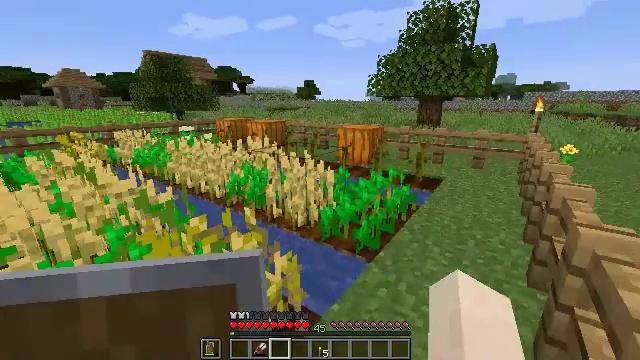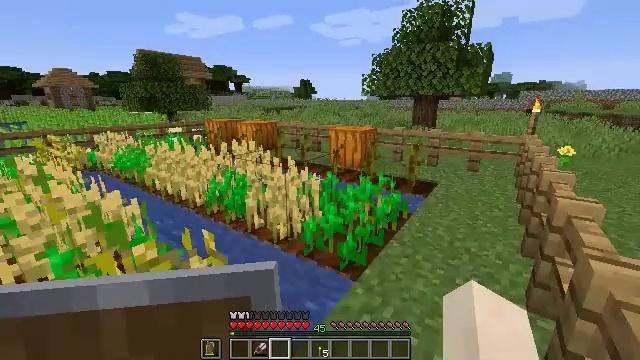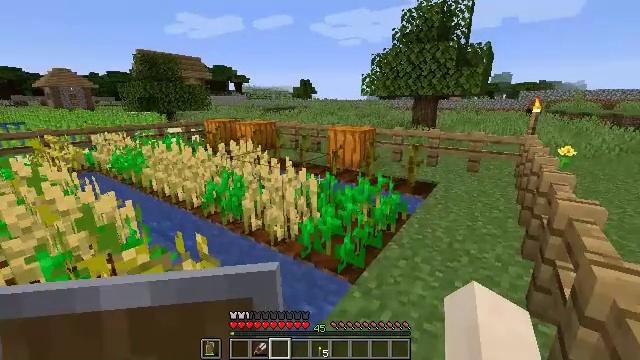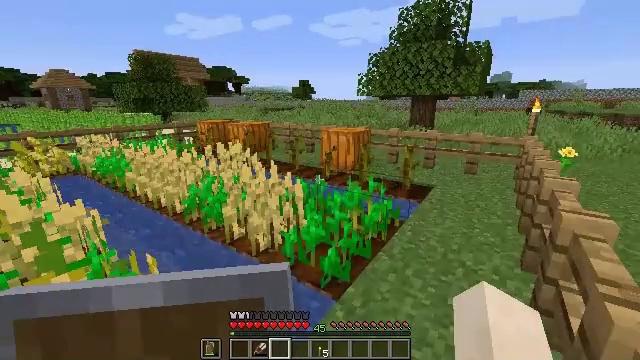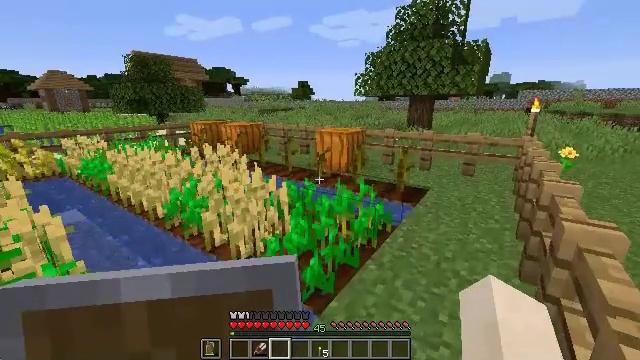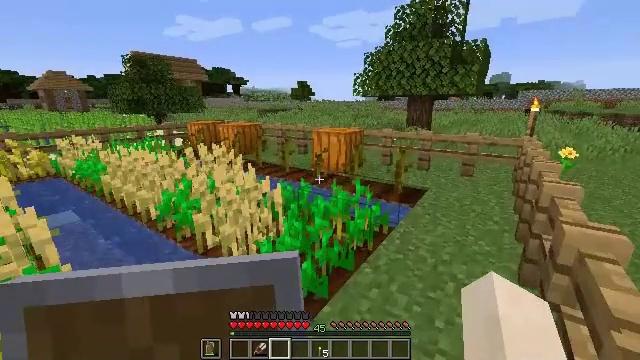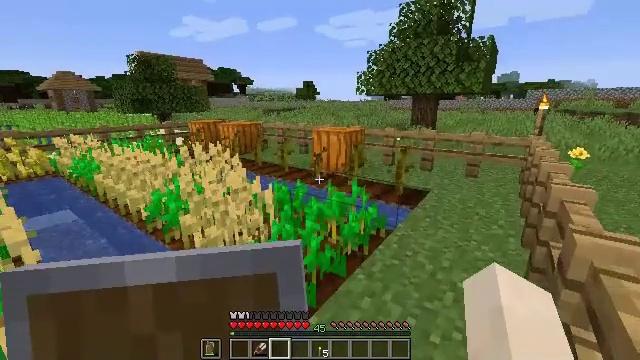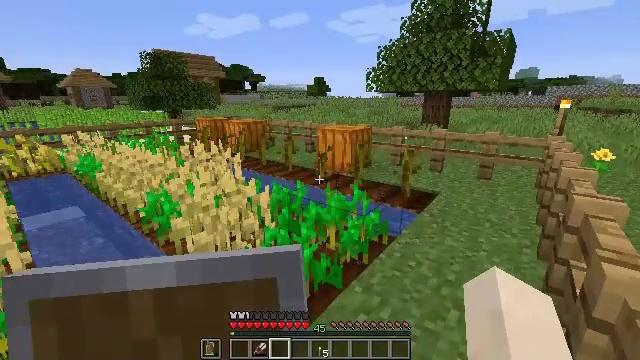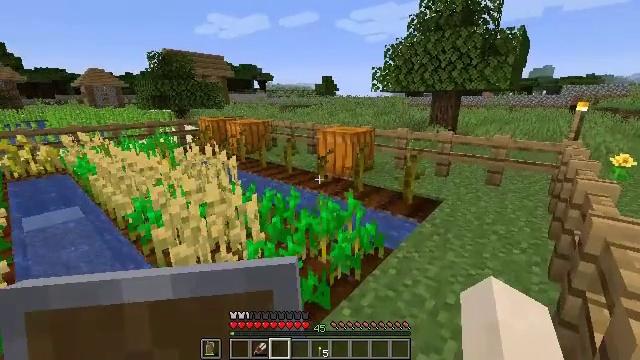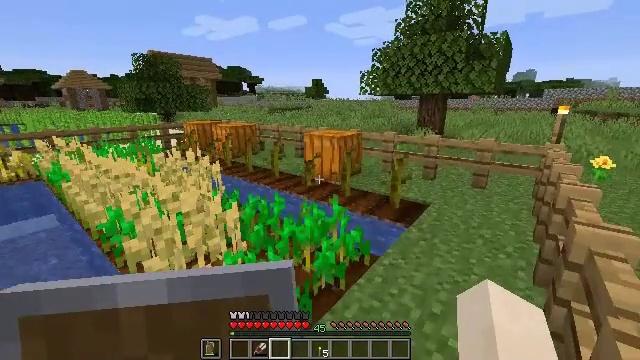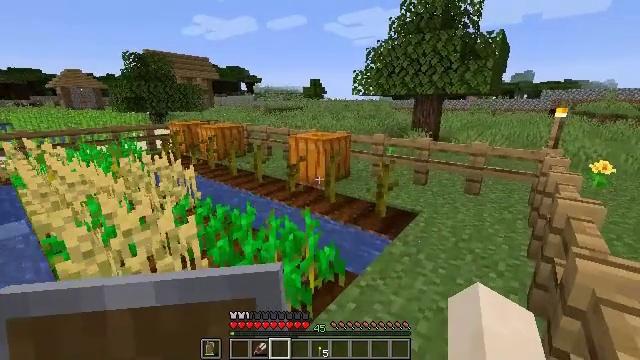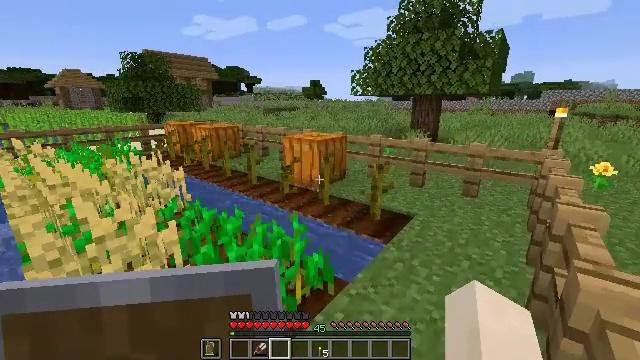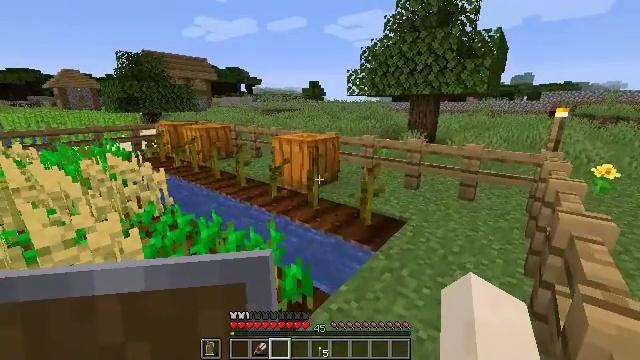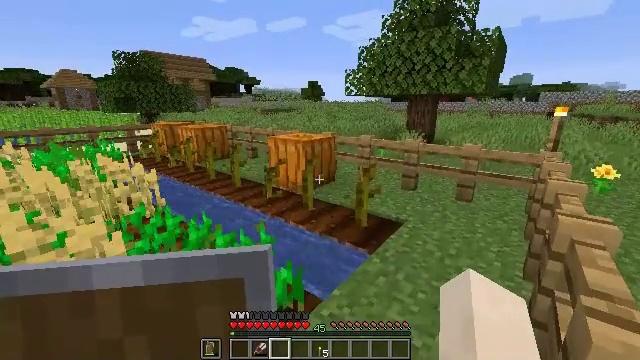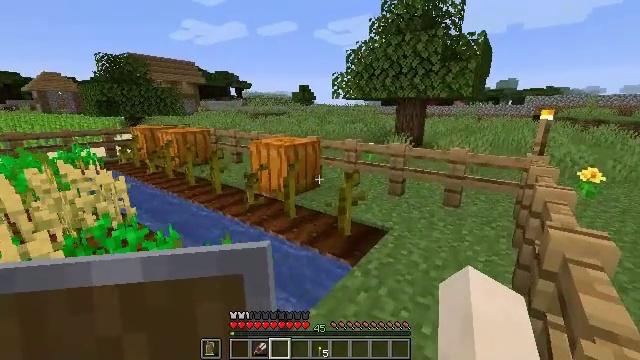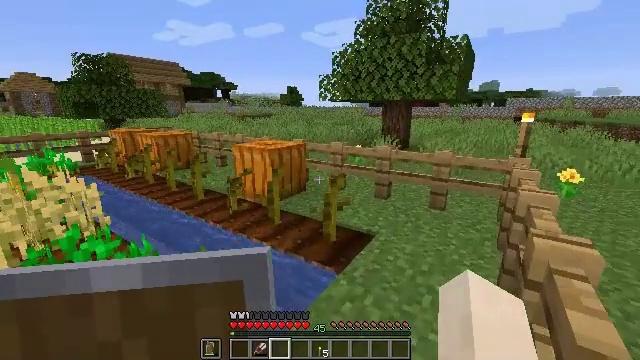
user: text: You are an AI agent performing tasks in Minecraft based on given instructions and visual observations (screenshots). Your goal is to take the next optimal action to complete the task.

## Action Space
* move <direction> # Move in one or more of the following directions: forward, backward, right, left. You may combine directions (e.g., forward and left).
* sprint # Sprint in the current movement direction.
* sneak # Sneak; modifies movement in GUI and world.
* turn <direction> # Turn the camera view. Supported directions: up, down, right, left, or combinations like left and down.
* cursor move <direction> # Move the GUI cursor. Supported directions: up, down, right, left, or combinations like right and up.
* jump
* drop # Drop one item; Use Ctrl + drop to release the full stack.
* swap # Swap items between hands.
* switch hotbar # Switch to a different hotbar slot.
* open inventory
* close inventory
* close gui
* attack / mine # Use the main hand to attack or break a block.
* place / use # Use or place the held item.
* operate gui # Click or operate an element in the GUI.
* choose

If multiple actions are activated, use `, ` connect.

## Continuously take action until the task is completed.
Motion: motion action
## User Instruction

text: Mine the pumpkin from the ground.
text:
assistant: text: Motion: move forward and move right
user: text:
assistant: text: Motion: move forward and move right
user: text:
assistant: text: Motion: move forward and move right
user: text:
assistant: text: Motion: move forward and move right
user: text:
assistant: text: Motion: move forward and move right
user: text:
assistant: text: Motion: move forward and move right, turn left
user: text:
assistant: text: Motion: move forward and move right, turn left
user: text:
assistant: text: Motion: move forward and move right, turn left
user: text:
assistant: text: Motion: move forward and move right, turn right
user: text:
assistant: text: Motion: move forward and move right
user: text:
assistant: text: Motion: move forward and move right
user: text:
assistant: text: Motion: move forward and move right
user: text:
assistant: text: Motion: move forward and move right
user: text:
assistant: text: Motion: move forward and move right, turn right
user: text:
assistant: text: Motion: move forward and move right, turn right
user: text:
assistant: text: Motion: move forward and move right, turn left
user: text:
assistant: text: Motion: move forward and move right, turn left
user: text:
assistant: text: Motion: move forward and move right
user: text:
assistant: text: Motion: move forward and move right
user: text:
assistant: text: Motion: move forward and move right, turn left
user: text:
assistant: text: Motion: move forward and move right, turn left
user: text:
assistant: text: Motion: move forward and move right, turn left
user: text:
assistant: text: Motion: move forward and move right, turn left
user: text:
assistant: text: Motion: move forward and move right, turn left
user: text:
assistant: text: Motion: move forward and move right, turn left
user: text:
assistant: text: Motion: move forward and move right, turn left
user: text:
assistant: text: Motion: move forward and move right, turn left
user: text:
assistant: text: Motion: move forward and move right, turn left
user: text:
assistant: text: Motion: move forward and move right, turn left and down
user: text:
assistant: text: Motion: move forward and move right